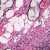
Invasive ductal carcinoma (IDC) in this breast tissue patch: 1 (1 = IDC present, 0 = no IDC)